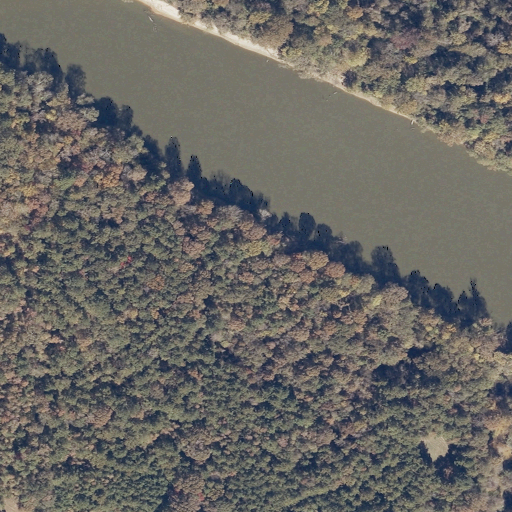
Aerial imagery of cliff(s) in Alabama named Stephens Bluff containing mixed forest, open water, woody wetlands, evergreen forest, deciduous forest, herbaceous wetlands, and shrub